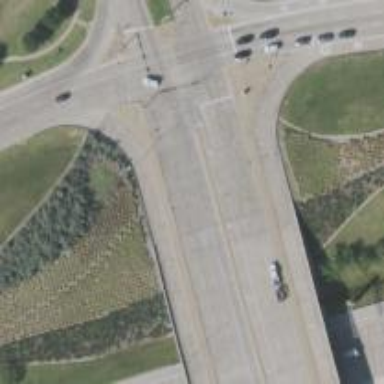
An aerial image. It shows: Secondary link road with bridge.